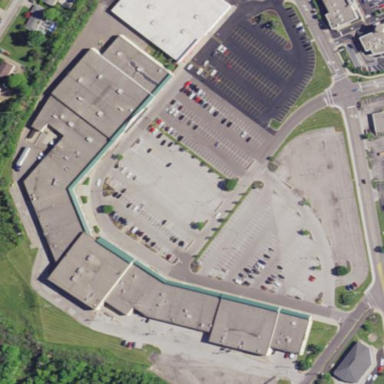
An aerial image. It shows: Retail area.